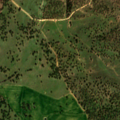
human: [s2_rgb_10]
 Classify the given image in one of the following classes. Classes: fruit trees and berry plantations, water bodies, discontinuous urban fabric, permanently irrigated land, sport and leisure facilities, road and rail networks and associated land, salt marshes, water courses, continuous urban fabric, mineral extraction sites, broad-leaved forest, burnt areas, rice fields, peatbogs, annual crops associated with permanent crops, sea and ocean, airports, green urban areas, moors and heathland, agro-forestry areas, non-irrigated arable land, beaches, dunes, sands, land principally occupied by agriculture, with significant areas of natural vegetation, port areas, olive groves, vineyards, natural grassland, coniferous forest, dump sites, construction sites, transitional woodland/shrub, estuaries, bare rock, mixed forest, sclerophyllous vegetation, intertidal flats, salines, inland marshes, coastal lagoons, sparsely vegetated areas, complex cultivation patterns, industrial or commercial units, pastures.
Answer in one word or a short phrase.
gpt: non-irrigated arable land, pastures, agro-forestry areas